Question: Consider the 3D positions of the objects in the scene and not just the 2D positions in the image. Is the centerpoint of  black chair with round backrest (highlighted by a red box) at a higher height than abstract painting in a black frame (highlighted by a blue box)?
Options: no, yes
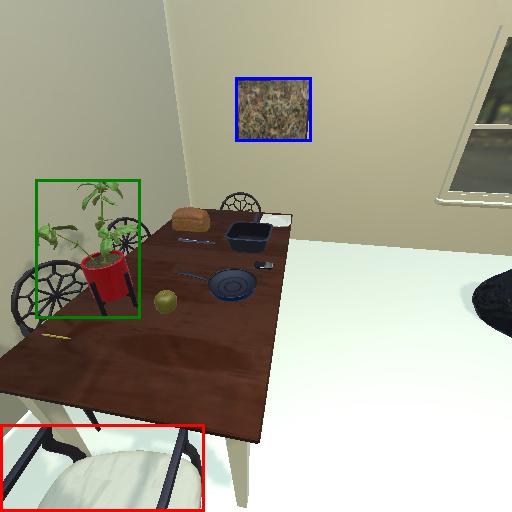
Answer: no